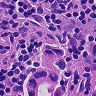
Metastatic tissue present: yes